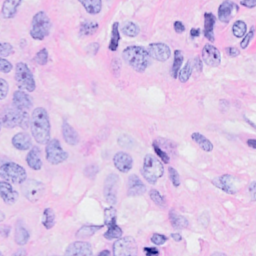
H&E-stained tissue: Breast